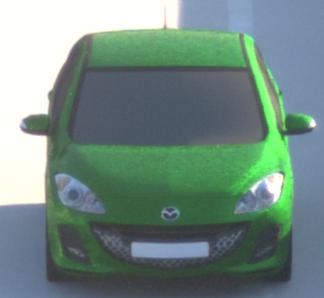
Make: Mazda
Model: 3 1.6
Detailed model: 3 (BL)
Model produced from: 2009/05
Model produced until: 2010/12
Doors: 5
Color: green
Road condition: dry road
Daytime: sunrise or sunset
Contrast: medium contrast